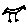
Label: bird